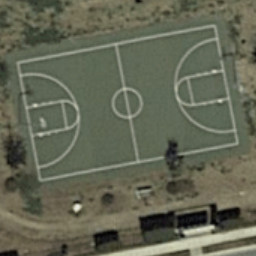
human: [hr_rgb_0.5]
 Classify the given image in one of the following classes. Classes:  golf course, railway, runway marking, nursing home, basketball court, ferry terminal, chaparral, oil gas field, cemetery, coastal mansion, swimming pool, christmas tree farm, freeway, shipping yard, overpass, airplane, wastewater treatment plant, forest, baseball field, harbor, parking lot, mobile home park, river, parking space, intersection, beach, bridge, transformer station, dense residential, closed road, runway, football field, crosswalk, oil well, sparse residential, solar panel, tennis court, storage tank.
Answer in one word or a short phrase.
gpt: basketball court